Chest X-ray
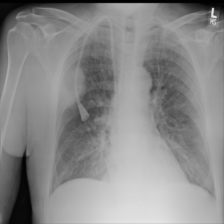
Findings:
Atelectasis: negative
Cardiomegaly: negative
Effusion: negative
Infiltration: negative
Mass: negative
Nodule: negative
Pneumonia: negative
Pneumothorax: negative
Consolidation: negative
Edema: negative
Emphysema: negative
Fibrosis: negative
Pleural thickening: negative
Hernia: negative